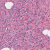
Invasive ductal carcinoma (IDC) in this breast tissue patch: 1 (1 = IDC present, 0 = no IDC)